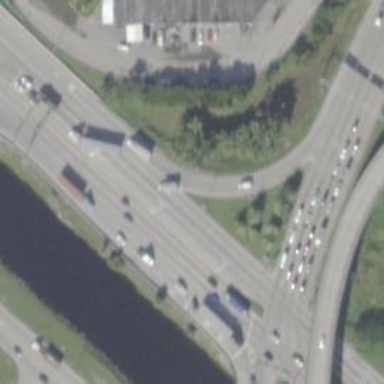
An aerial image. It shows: Trunk link highway.